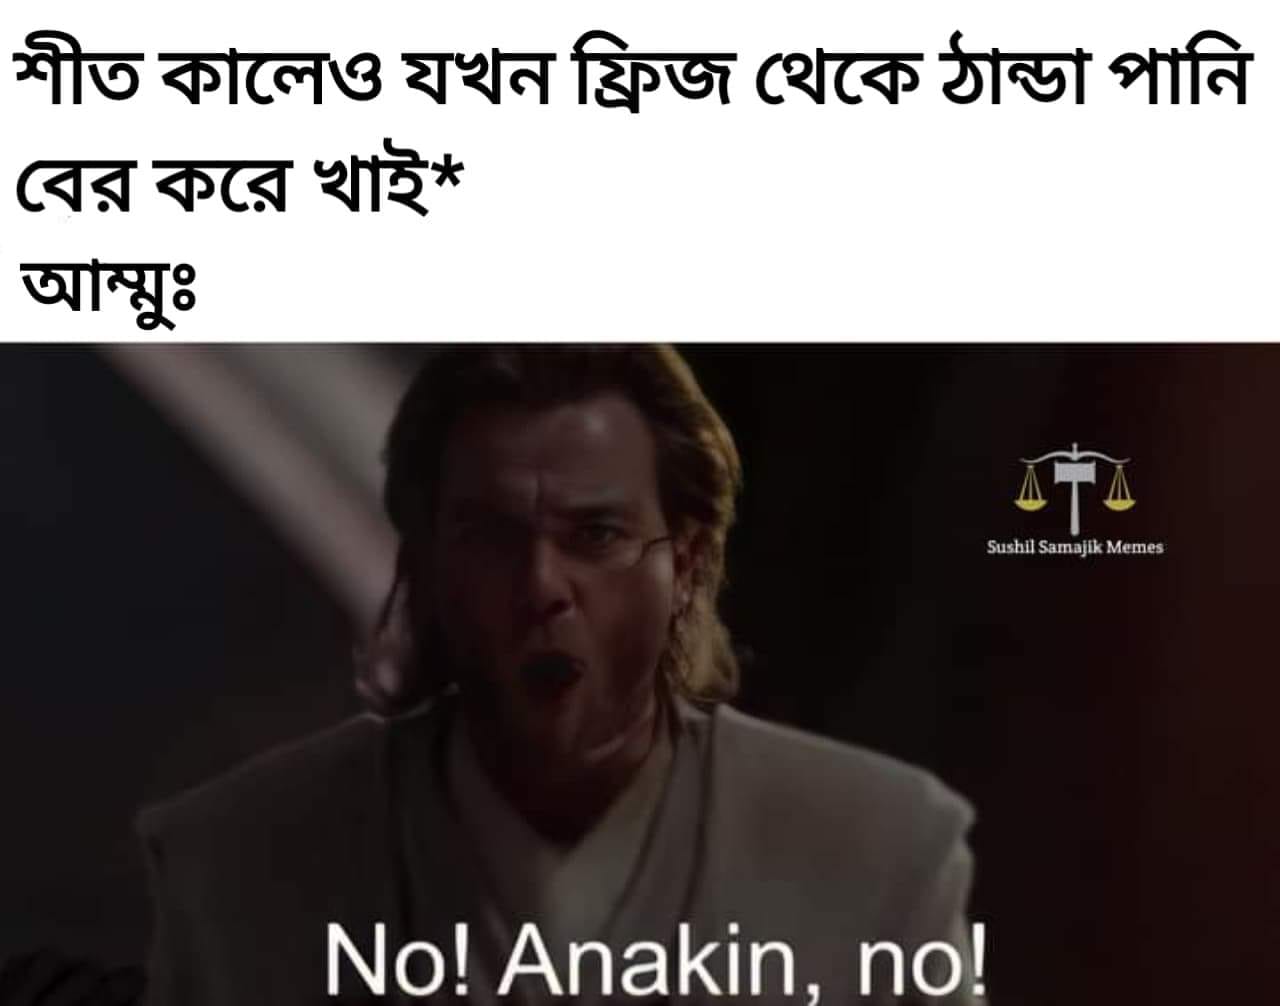
Caption: শীত কালেও যখন ফ্রিজ থেকে ঠান্ডা পানি বের করে খাই*    No !   Anakin , no !
Label: non-hate